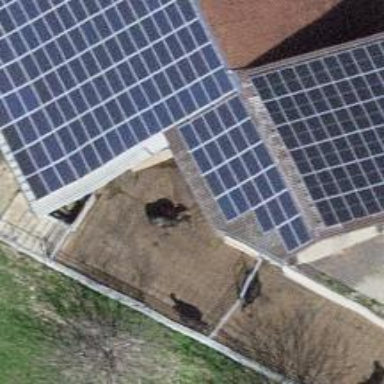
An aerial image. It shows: Solar power generator using photovoltaic panels.